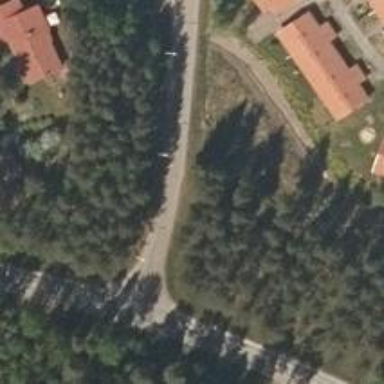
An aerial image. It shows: Residential road.